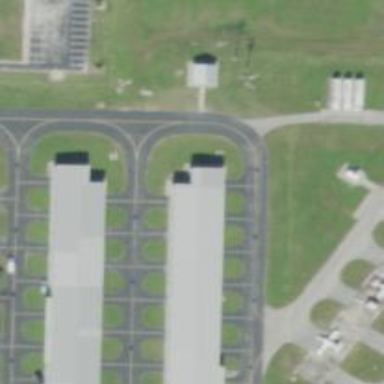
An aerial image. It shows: Image of taxiway at airport.